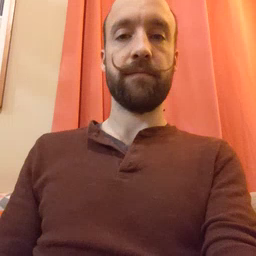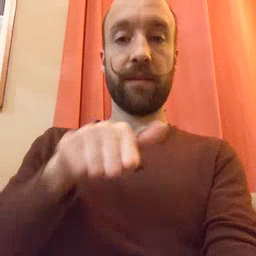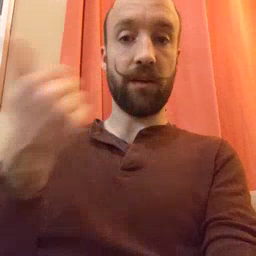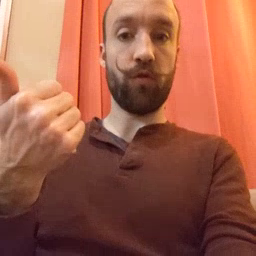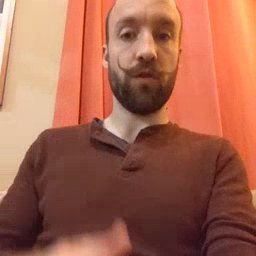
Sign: another